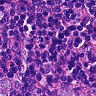
Metastatic tissue present: yes